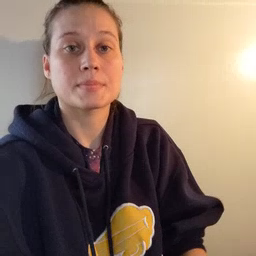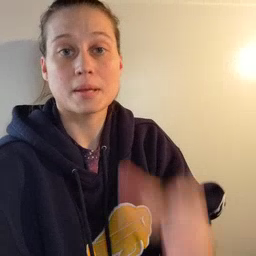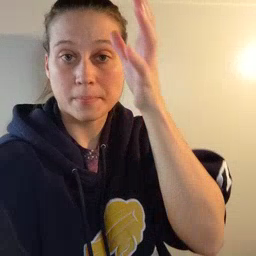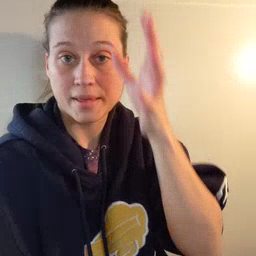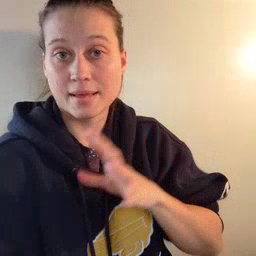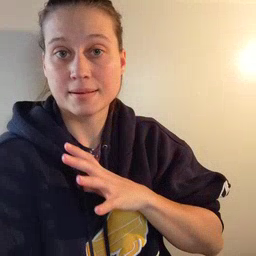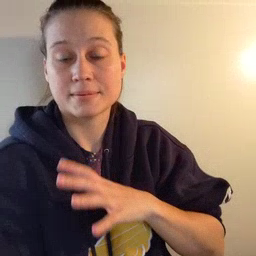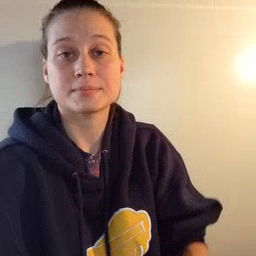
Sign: man